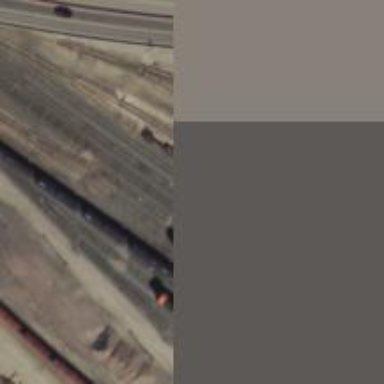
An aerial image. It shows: Abandoned railway yard.